Field crop: maize
Growth stage: 2
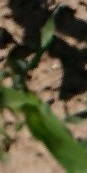
Species: maize